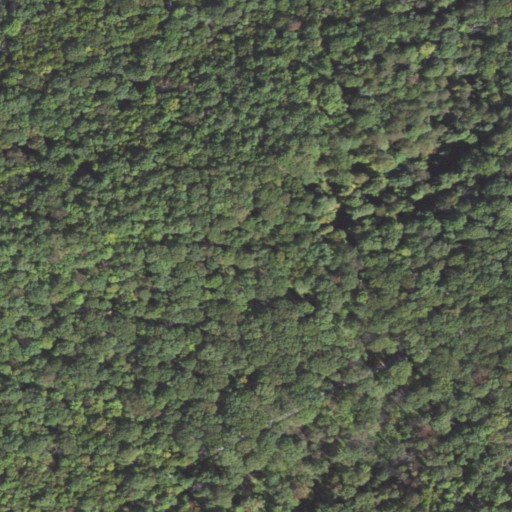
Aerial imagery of ridge(s) in Pennsylvania named Hedge Ridge containing deciduous forest and open development